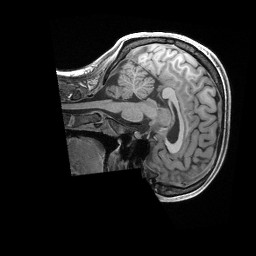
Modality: T1w
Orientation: sagittal
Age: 27
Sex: female
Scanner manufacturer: siemens
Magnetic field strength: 3 T
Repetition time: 2.4 s
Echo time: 0.00228 s